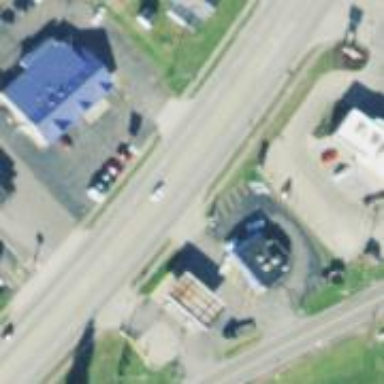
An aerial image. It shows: Fuel station.